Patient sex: F
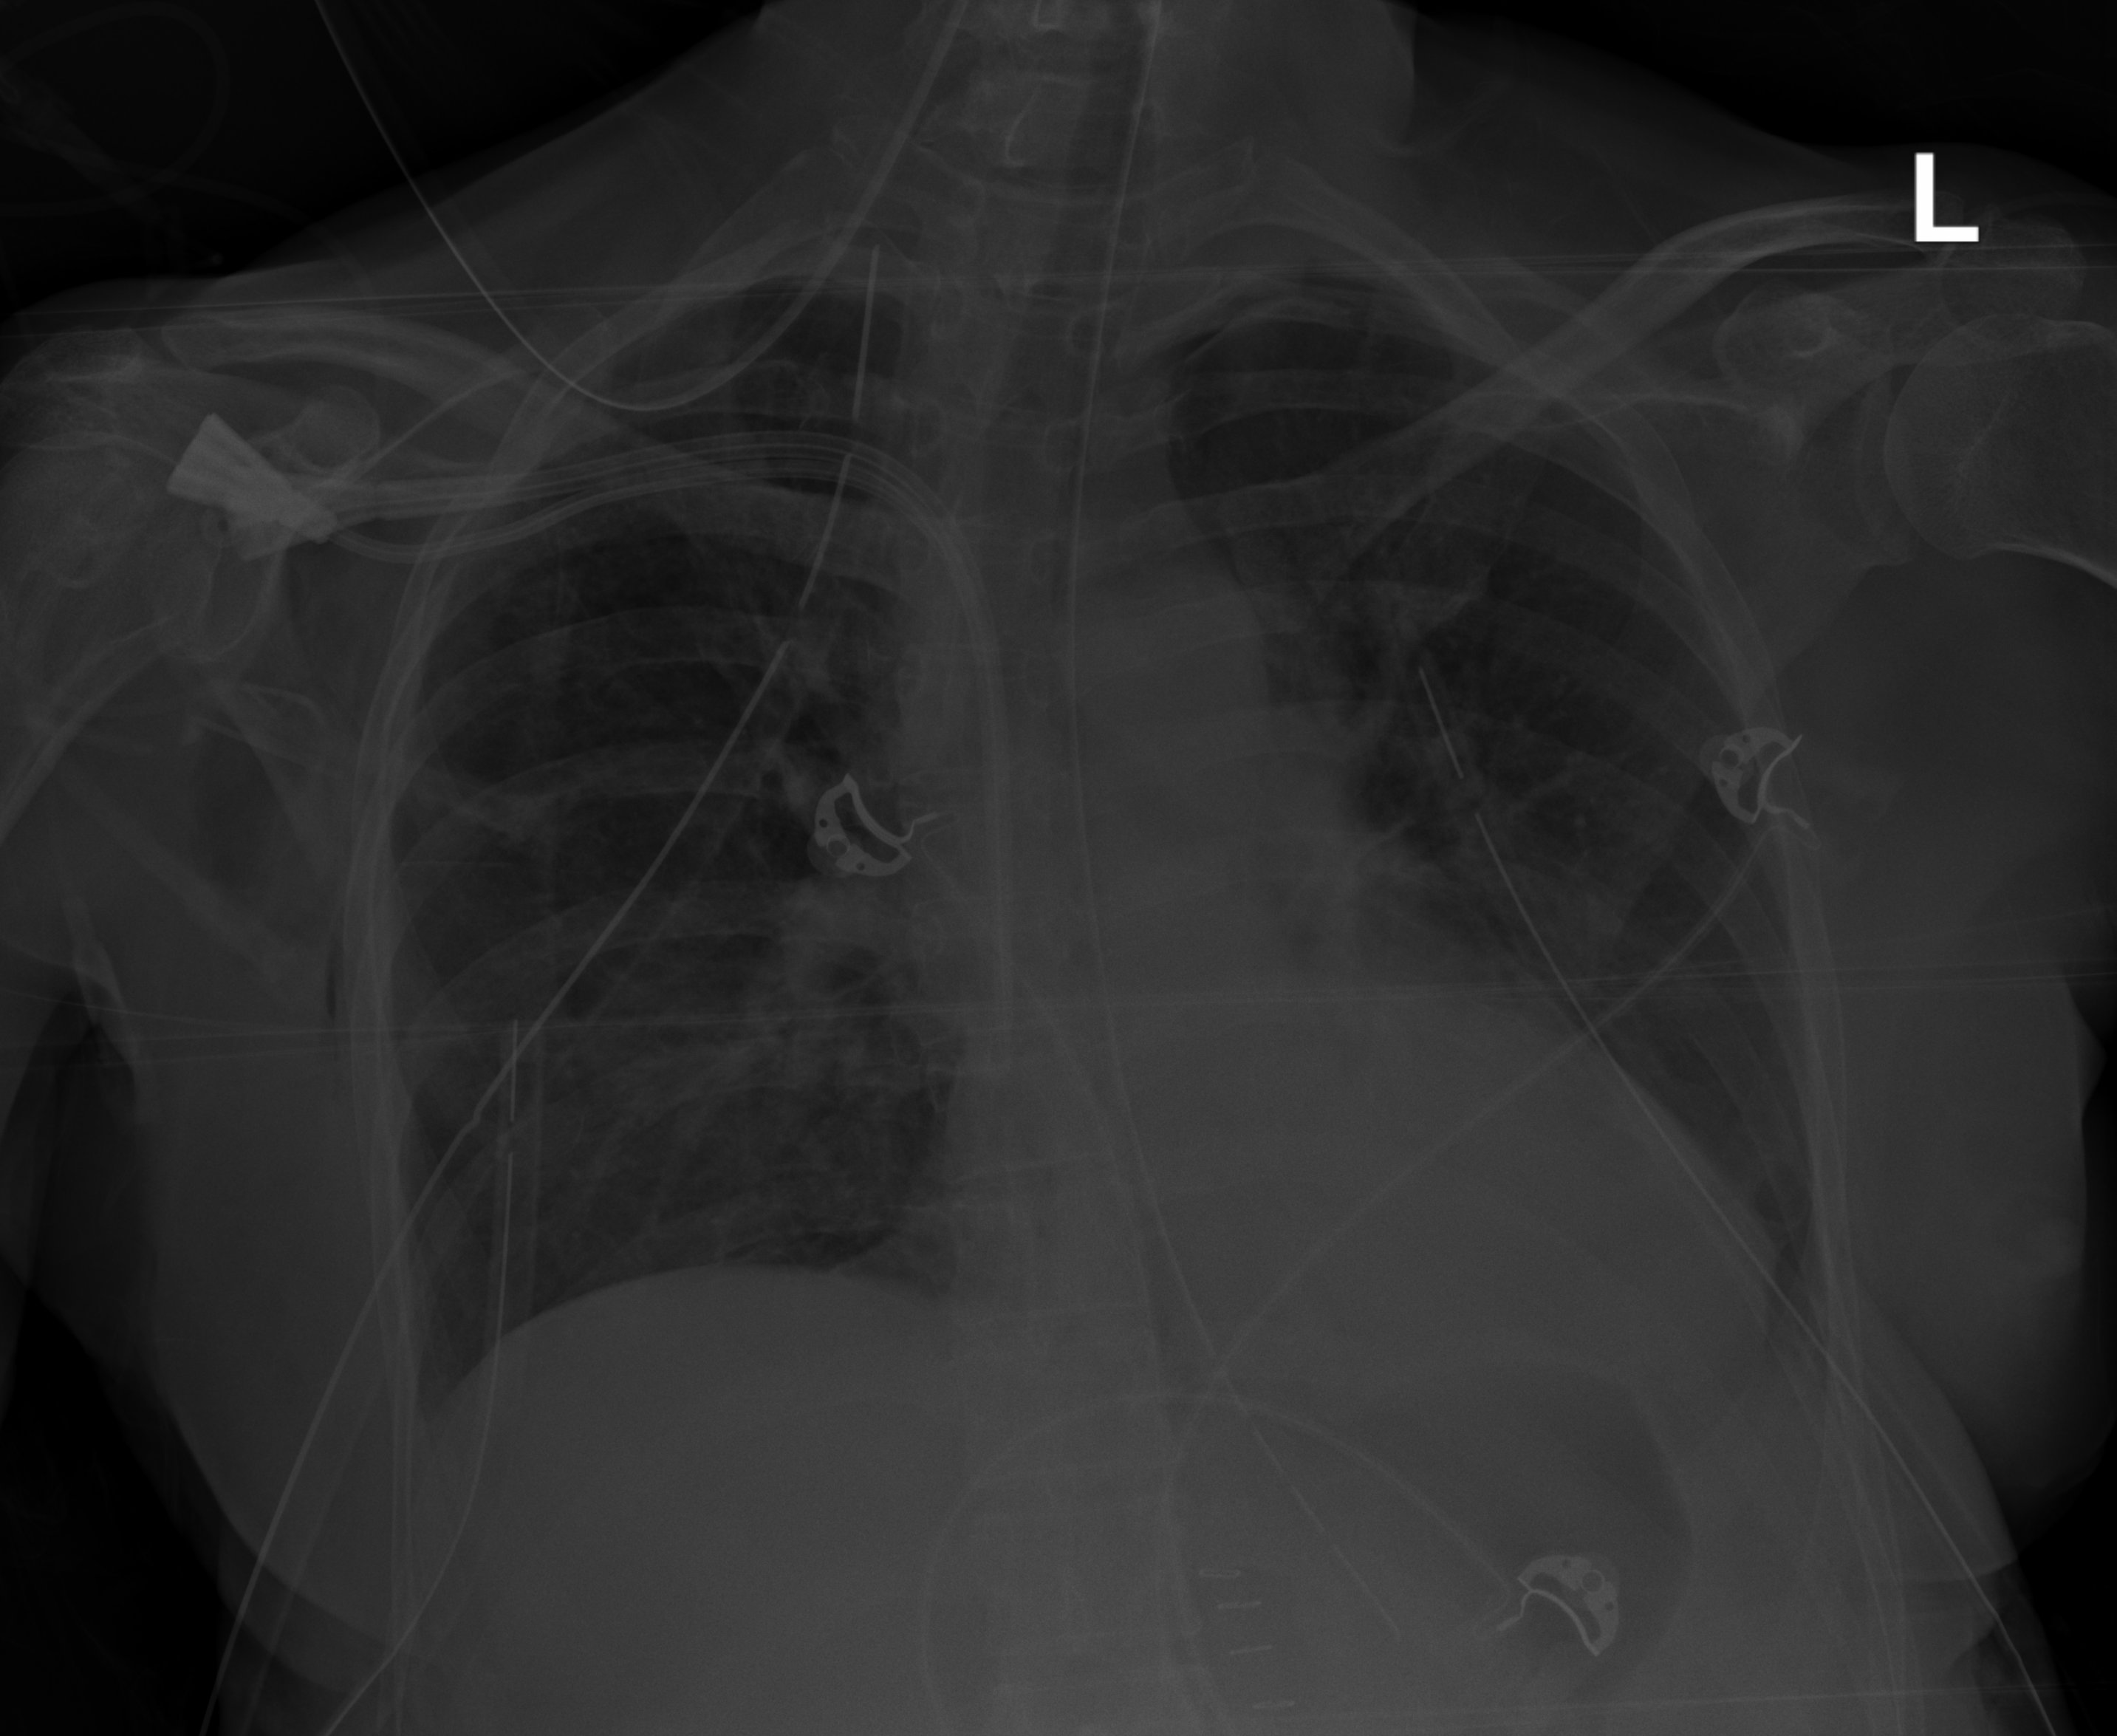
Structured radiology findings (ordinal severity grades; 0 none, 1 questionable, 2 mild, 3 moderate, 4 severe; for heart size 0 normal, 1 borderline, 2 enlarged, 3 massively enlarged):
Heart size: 0
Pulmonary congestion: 0
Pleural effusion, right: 0
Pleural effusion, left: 2
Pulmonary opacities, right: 0
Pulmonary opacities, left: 0
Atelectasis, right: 2
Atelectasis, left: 2